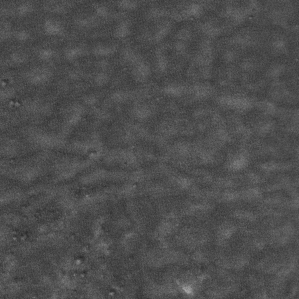
Label: frost